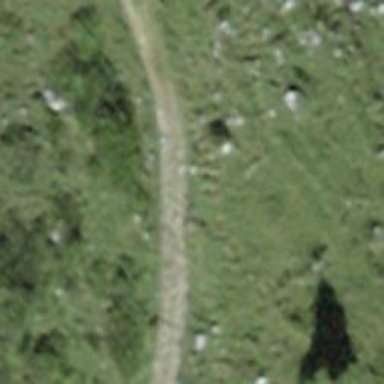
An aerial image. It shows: Ground path.